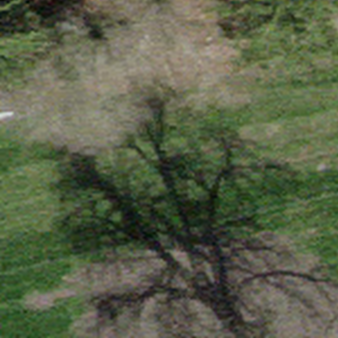
Label: other